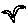
Label: bird